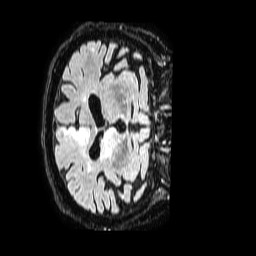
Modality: FLAIR
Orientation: axial
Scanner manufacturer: philips
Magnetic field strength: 1.5 T
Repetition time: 4.8 s
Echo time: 0.3 s